Question: How can I create a Jar file which can be placed in the lib folder thus enabling me to import its classes?
I created a jar file from a SBT project, with command.
To see its contents I did for the output:
'''
META-INF/MANIFEST.MF
fileprocs/
fileprocs/util/
fileprocs/util/PathsAndNames.class
fileprocs/Directory.class
fileprocs/util/PathsAndNames$.class
fileprocs/util/CurriedWorkAction.class
fileprocs/util/CurriedWorkAction$.class
fileprocs/Directory$.class
'''
I copied the jar file to the lib folder of another project, in this folder you can see the jar files for Apache Jsvc. These other jar files are expandable and I can import their content like so:
'''
import org.apache.commons.daemon.Daemon;
'''

However, my jar file is not expandable and I cannot import it's members, if I try to I get the unresolved symbol error. I had similar results when using with the fat jar creating plugin.
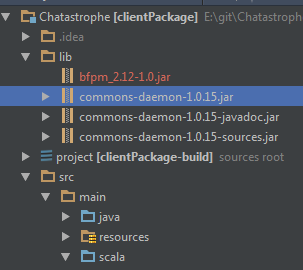
Answer: This will not directly address the issue you're reporting, but it's a workaround that you might prefer to your original approach.
Firstly, in the project that creates your file, instead of running 'sbt package' and then copying the resulting file manually, you might want to consider publishing it to your local repository instead. This is actually very simple to do: just enter the command 'sbt publishLocal'. This will both package publish your file to (I'm guessing, from the contents of your file, and assuming that your file is called 'bpfm_2.12-1.0.jar'):
'C:\Users\youraccount\.ivy2\local\fileprocs\bpfm_2.12\1.0\jars\bpfm_2.12.jar'
Note: the actual location may differ, but it's not that relevant - it will be within your local repository somewhere, and will know where to find it. The above assumes that you have the following properties defined in your 'bpfm' file's 'build.sbt' file:
'''
name := "bpfm"
organization := "fileutils"
version := "1.0"
'''
If you also use with your project above, instead of manually copying this file to the 'lib' directory, you can specify it as a dependency instead. Add the following line to that project's 'build.sbt' file:
'''
libraryDependencies += "fileprocs" %% "bpfm" % "1.0"
'''
When tries to resolve this dependency, it will find it in the local repository. No need to copy anything! can be setup to use to perform your builds, which means that it will automatically pick-up the file as a dependency too. What's more, if this file ever has any dependencies of its own, they'll be captured in the local repository too, so you'll never have to worry about copying them over either.
In fact, you can add the library as a dependency too. Add the following line to your 'build.sbt' file:
'''
libraryDependencies += "commons-daemon" % "commons-daemon" % "1.0.15"
'''
(Indeed, you should only add to 'lib' that are not available via repositories. Go to the <URL>
Alternatively, you can add both dependencies with a single property:
'''
libraryDependencies ++= Seq(
"commons-daemon" % "commons-daemon" % "1.0.15",
"fileprocs" %% "bpfm" % "1.0"
)
'''
If you choose to do this, remove the 'lib' directory and its contents from your project. (Yet other benefit: referencing libraries as dependencies takes up less space in your 'git' repository, and makes merging and branching simpler too.)
: This will be fine as long as you never plan to publish any of your work to a public repository, since 'fileprocs' is not a valid domain name (and so you cannot own it either).